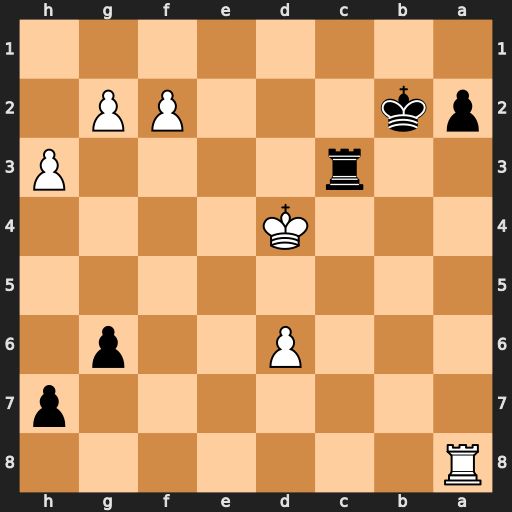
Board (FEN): R7/7p/3P2p1/8/3K4/2r4P/pk3PP1/8
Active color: b
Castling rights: -
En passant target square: -
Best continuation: Ra3 Rxa3 Kxa3 d7 a1=Q+